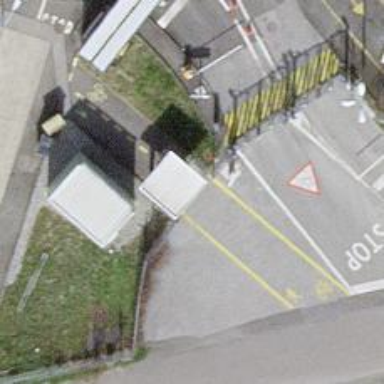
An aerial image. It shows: Full-height turnstile barrier.